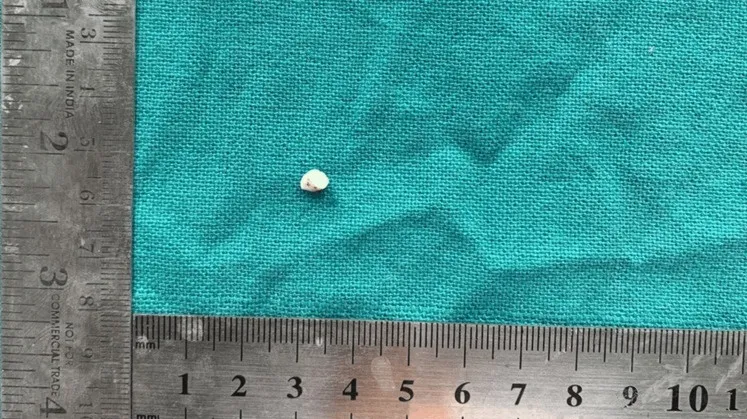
Grossing image of the excised specimen measuring 0.6 x 0.5 x 0.2 cm in dimension.
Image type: medical_photograph (other_medical_photograph)